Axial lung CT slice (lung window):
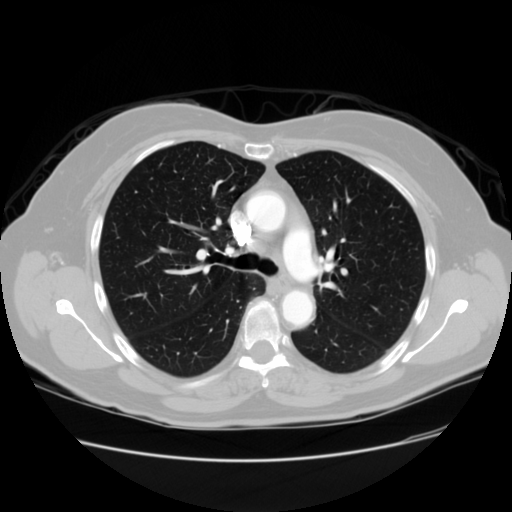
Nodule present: no